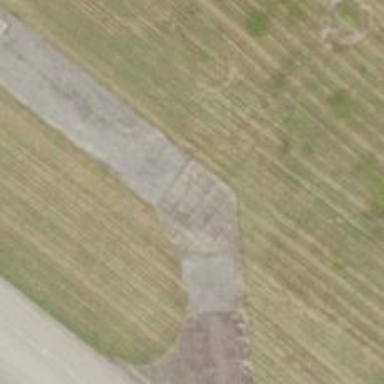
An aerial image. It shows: Image of taxiway at airport.